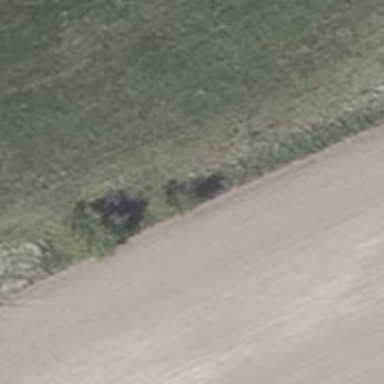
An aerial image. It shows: Deciduous tree with broadleaved leaves.